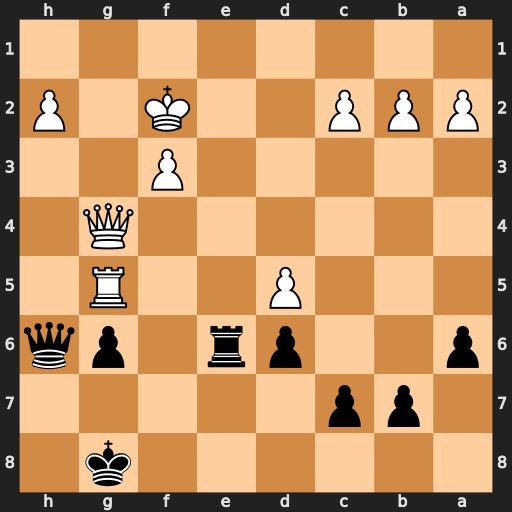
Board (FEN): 6k1/1pp5/p2pr1pq/3P2R1/6Q1/5P2/PPP2K1P/8
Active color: b
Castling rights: -
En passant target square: -
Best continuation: Qxh2+ Qg2 Qh4+ Qg3 Qd4+ Kg2 Re2+